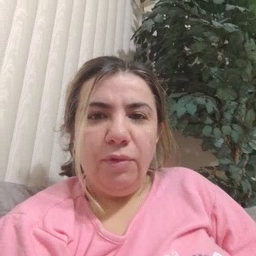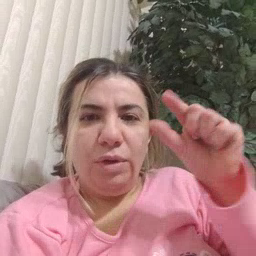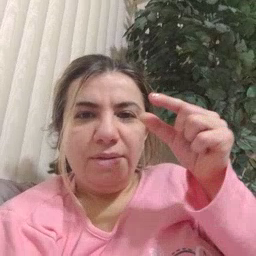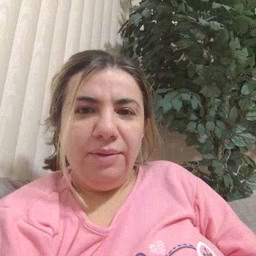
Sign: green